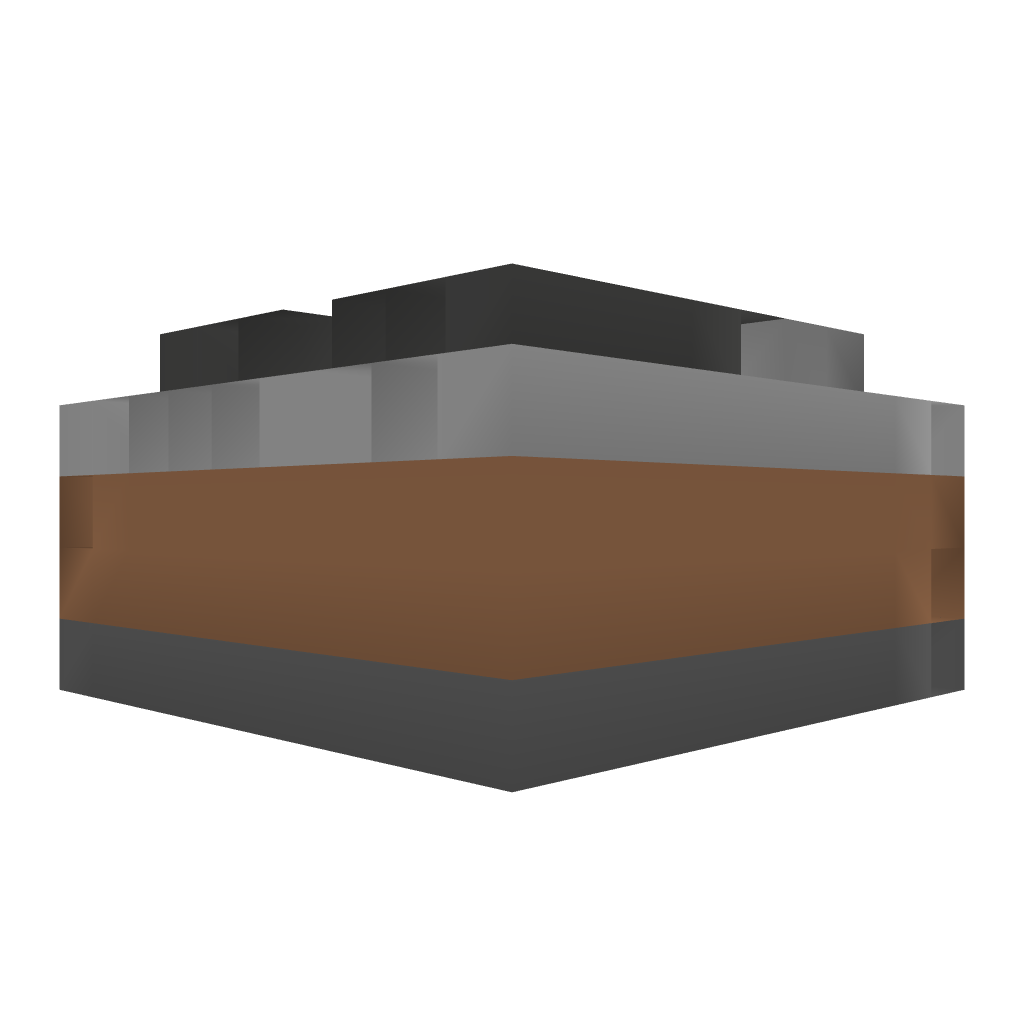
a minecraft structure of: Cobblegen